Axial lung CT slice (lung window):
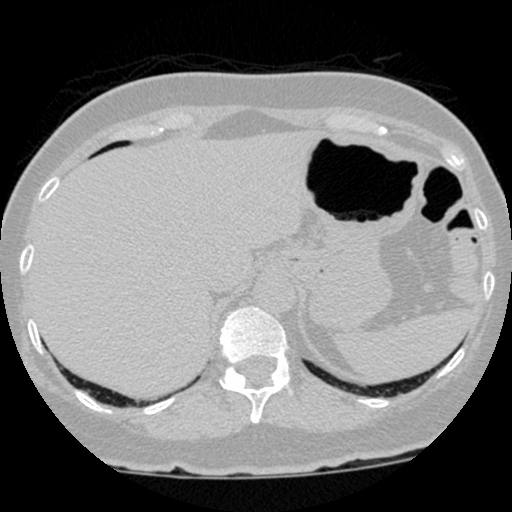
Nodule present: no